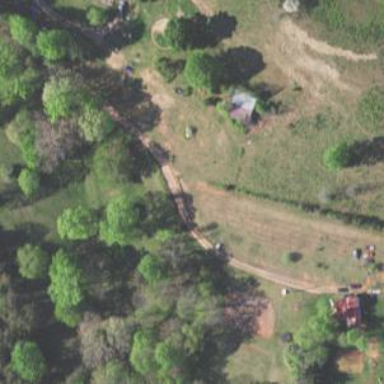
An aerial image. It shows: Driveway leading to service road.